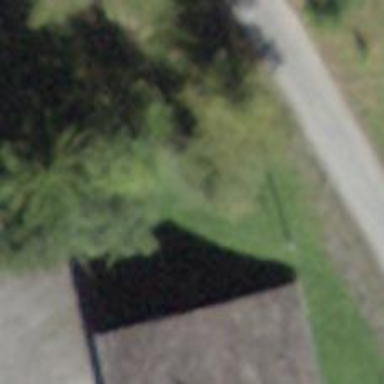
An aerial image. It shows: Garage building.